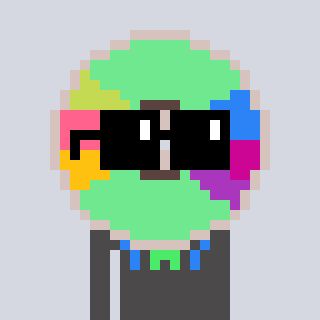
a pixel art character with square black sunglasses, a cd-shaped head and a grayscale-colored body on a cool background